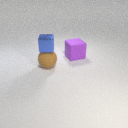
large brown rubber sphere below small blue metal cube